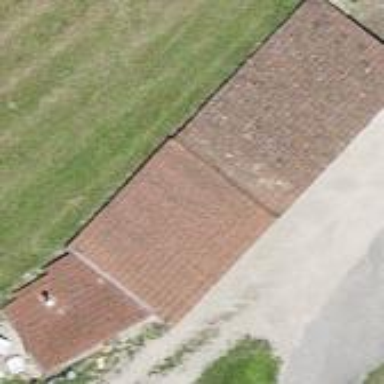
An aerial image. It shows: View of roof of building.